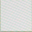
Piece: xx